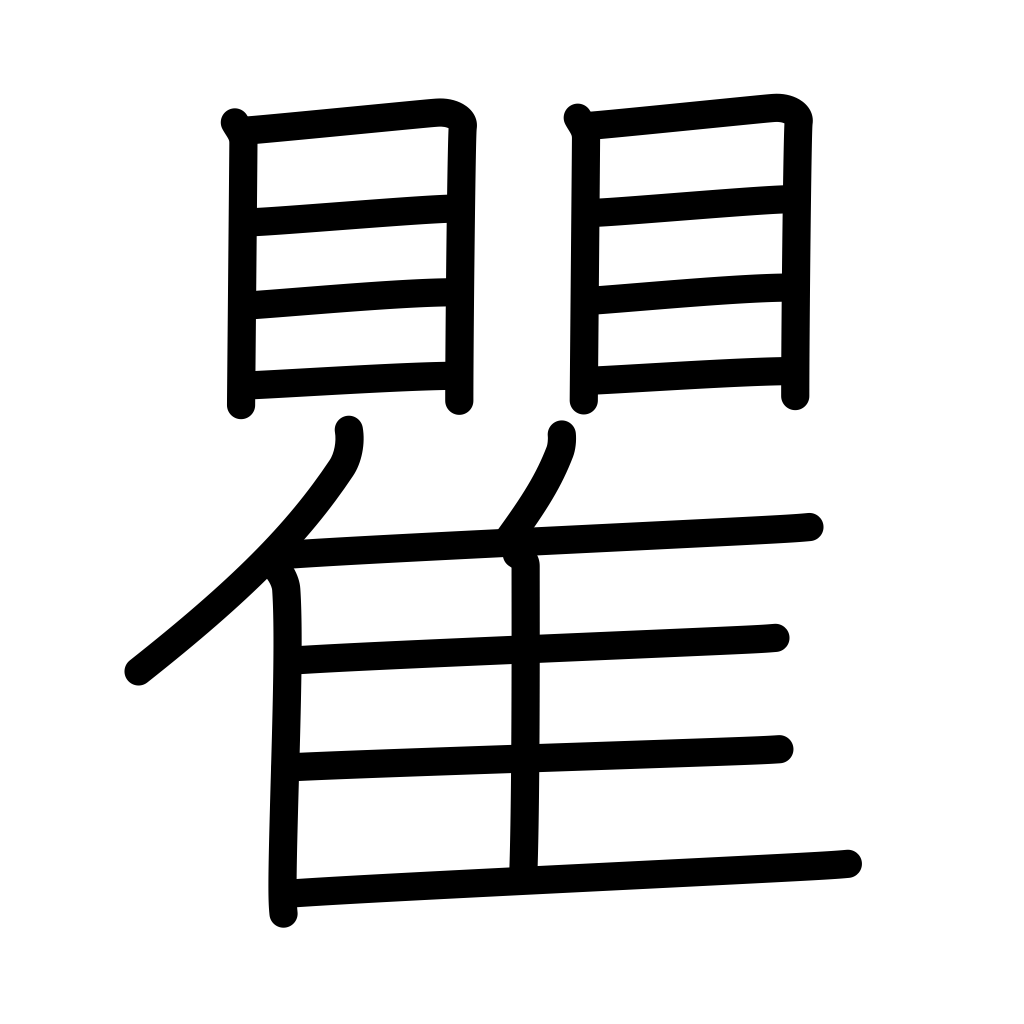
Meaning: surname